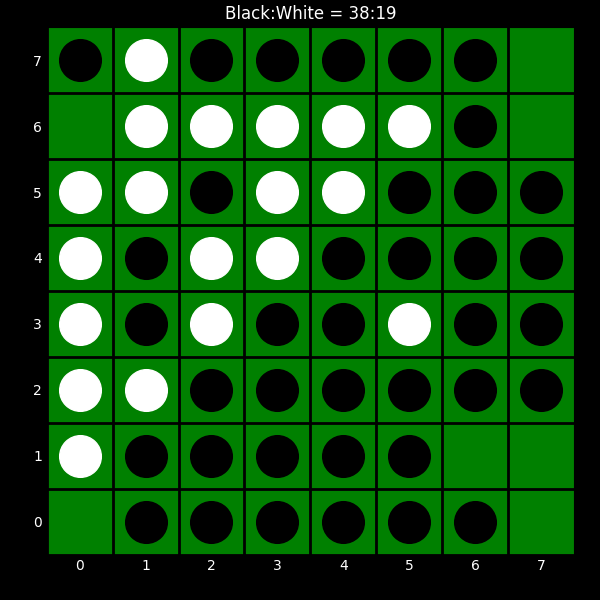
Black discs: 38
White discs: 19